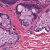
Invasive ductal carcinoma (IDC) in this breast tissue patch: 0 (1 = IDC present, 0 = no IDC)